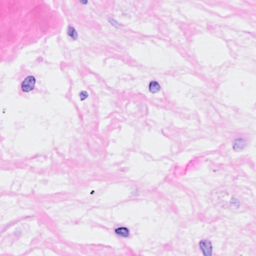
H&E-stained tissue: Breast